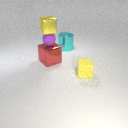
large cyan metal cylinder to the right of large red metal cube